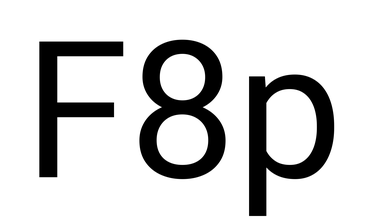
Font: Roboto_Regular